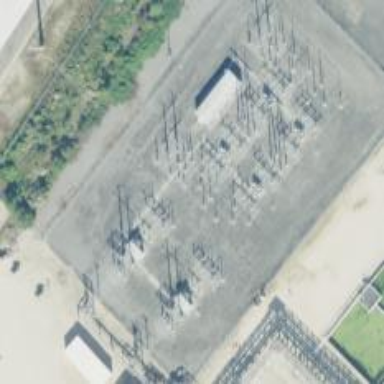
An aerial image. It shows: Switch for power supply.